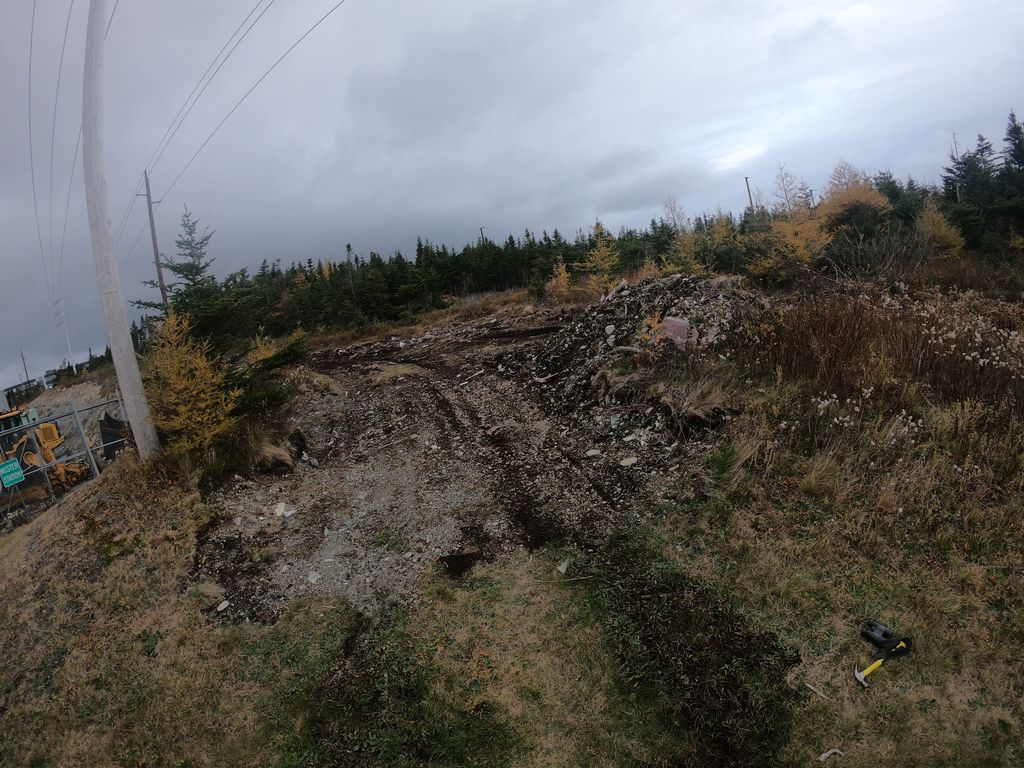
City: st_johns